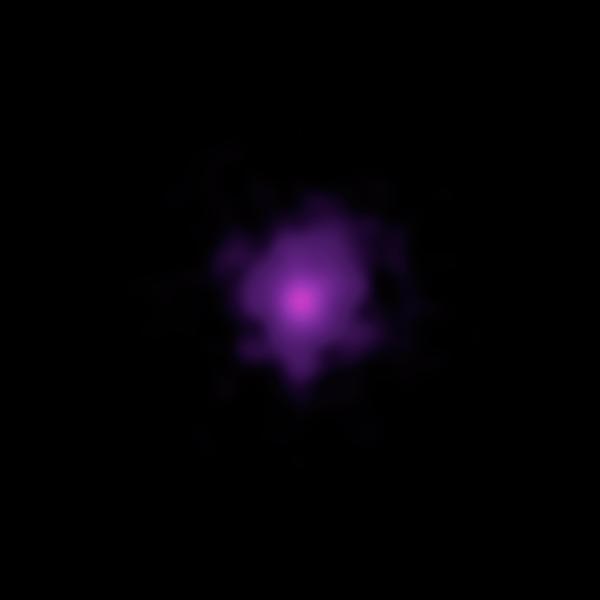
NuSTAR Captures the Beat of a Dead Star Animation NuSTAR